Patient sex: M
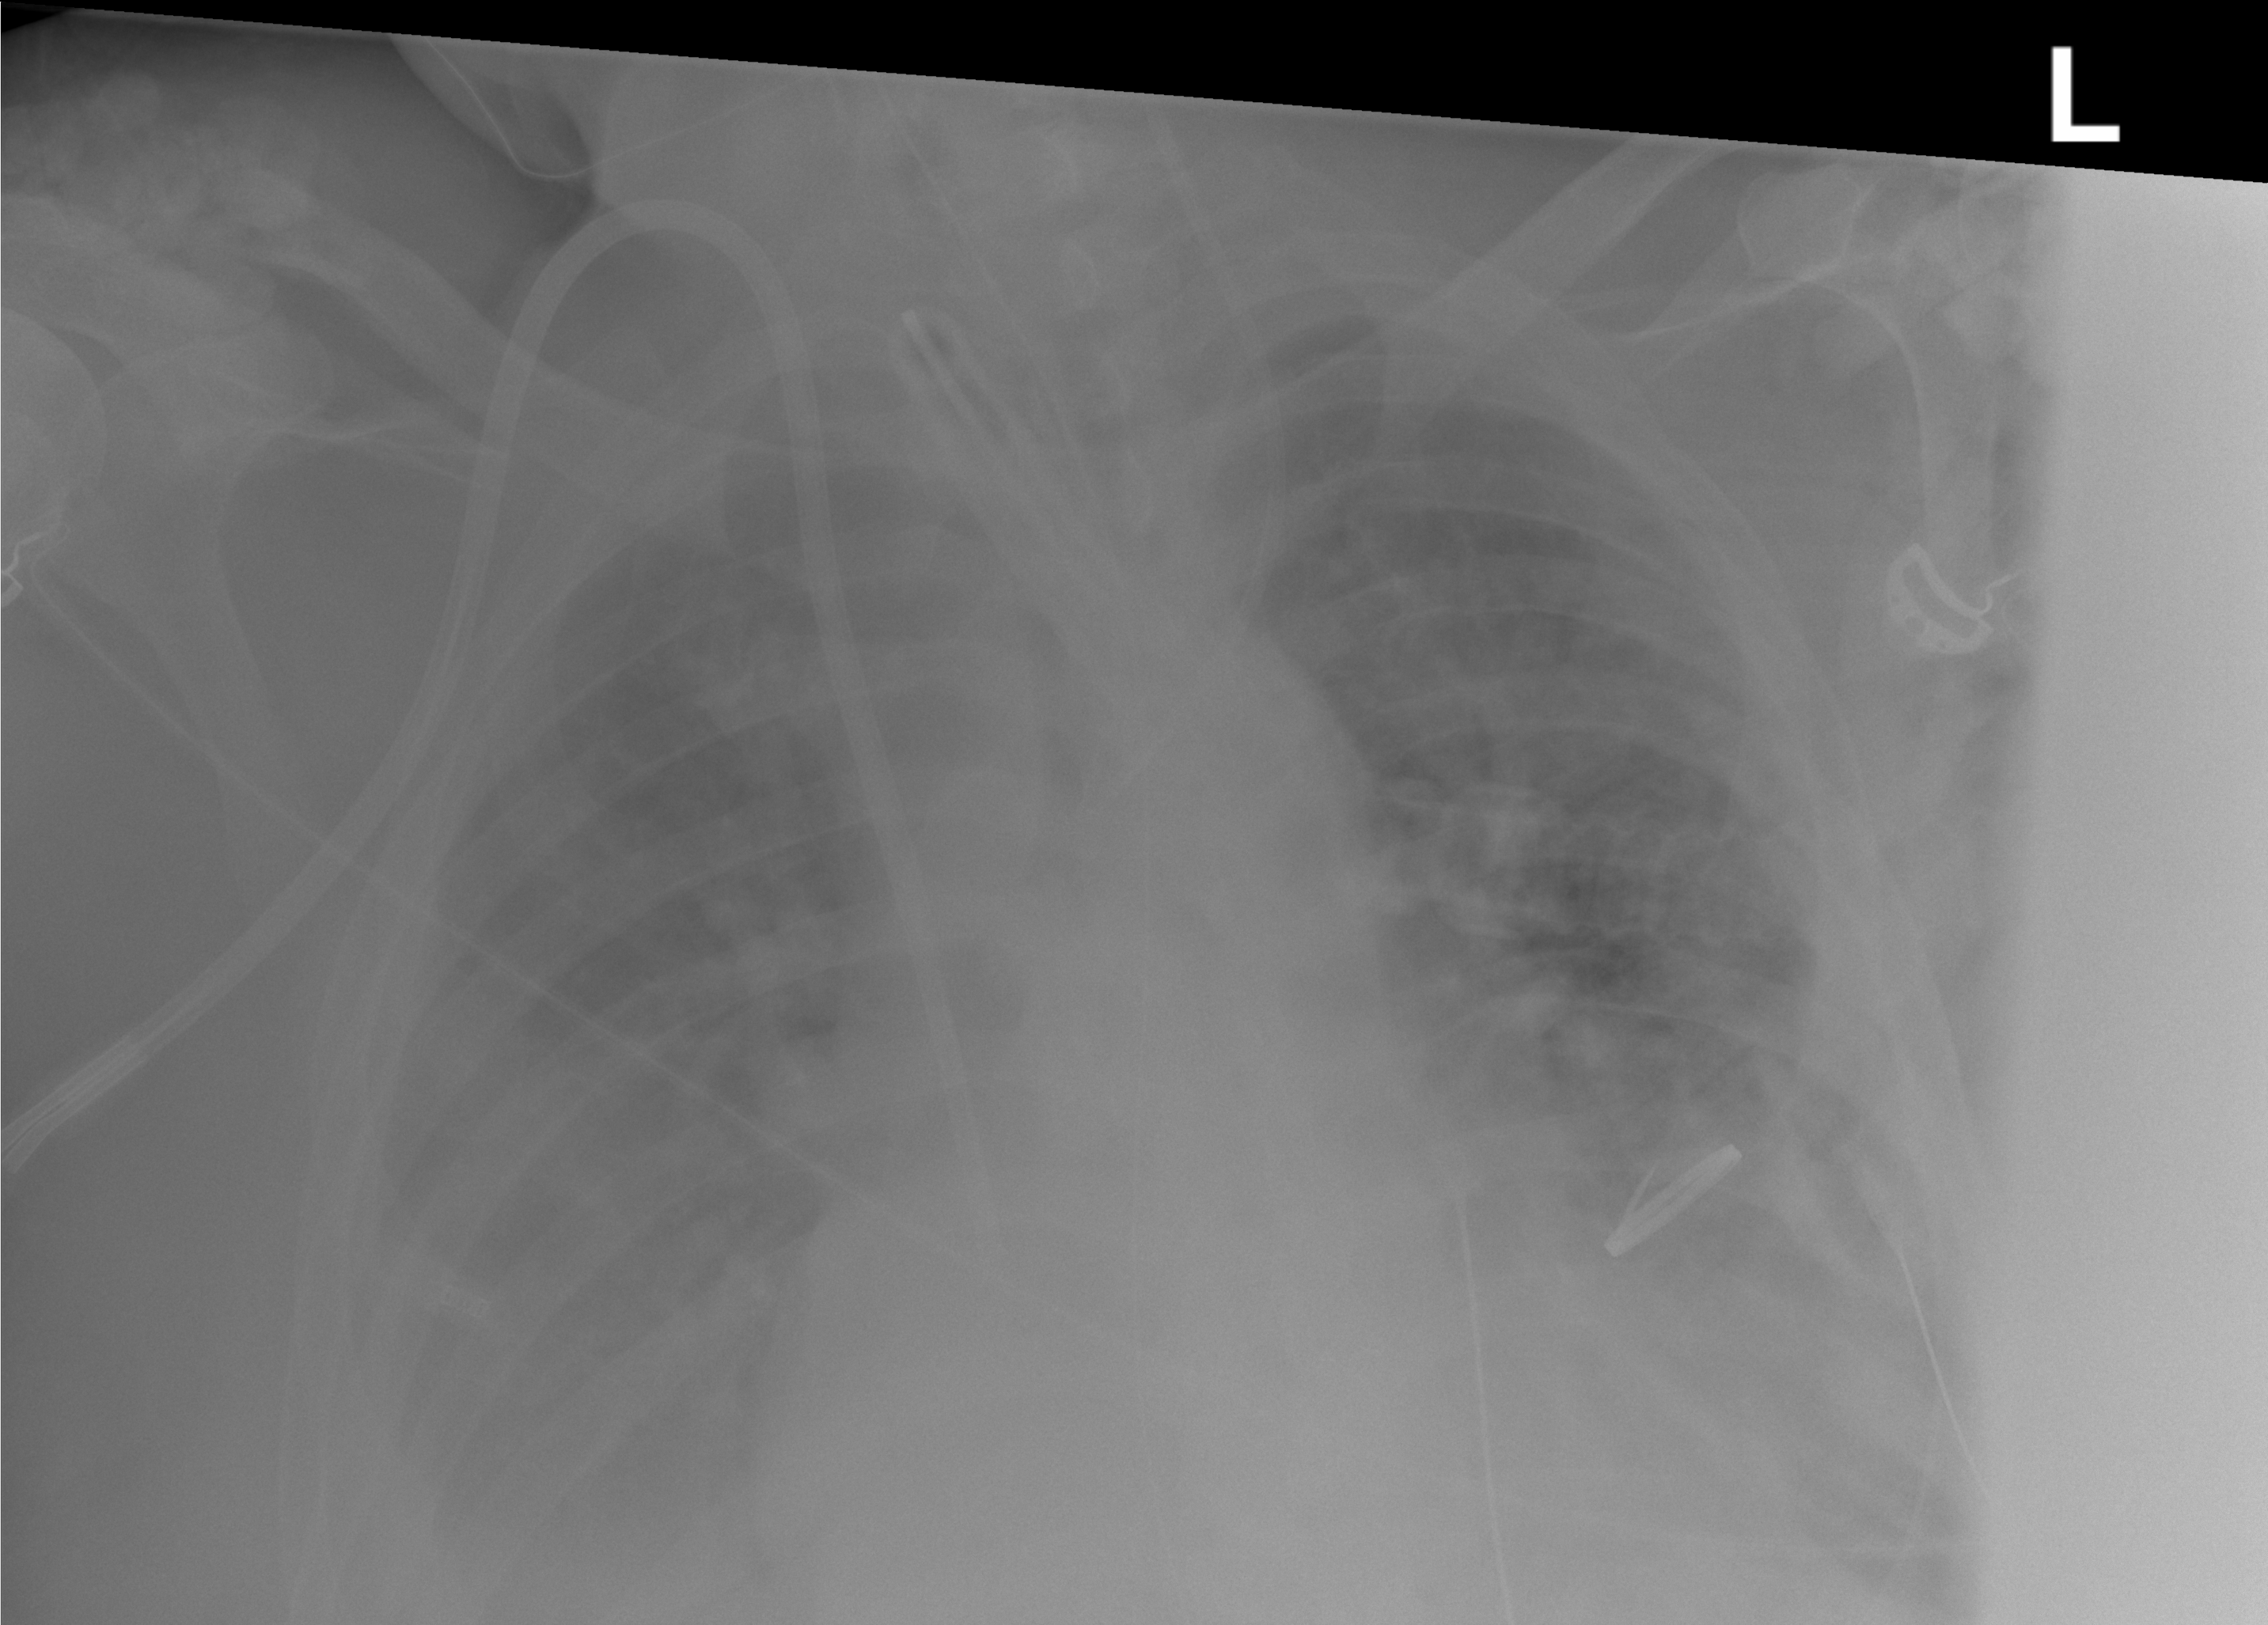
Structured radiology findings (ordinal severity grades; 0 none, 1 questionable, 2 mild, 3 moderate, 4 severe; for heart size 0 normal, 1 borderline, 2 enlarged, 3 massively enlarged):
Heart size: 2
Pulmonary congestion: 3
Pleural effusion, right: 3
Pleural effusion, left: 3
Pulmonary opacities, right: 2
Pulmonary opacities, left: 2
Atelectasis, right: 2
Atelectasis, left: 2